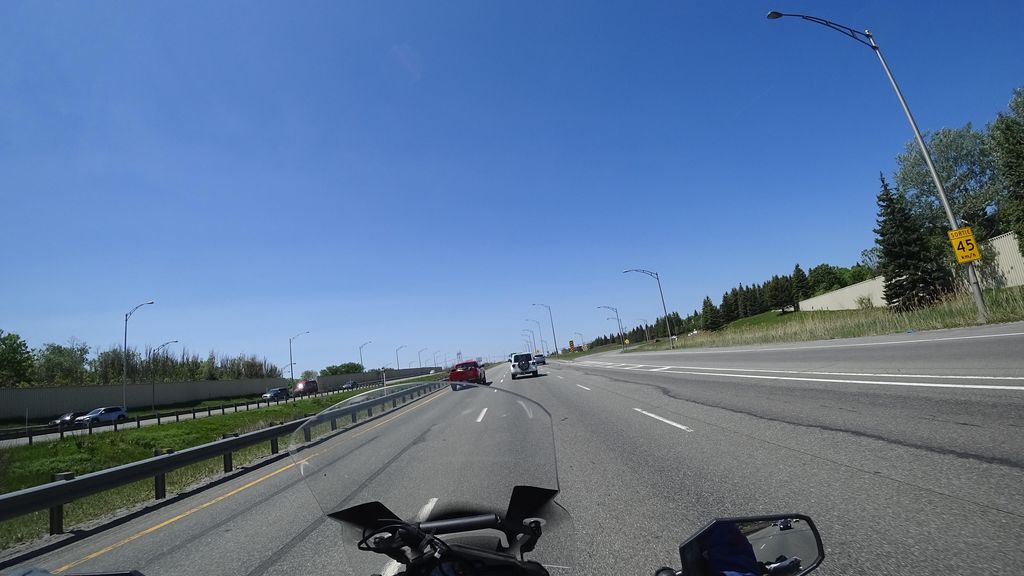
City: quebec_city